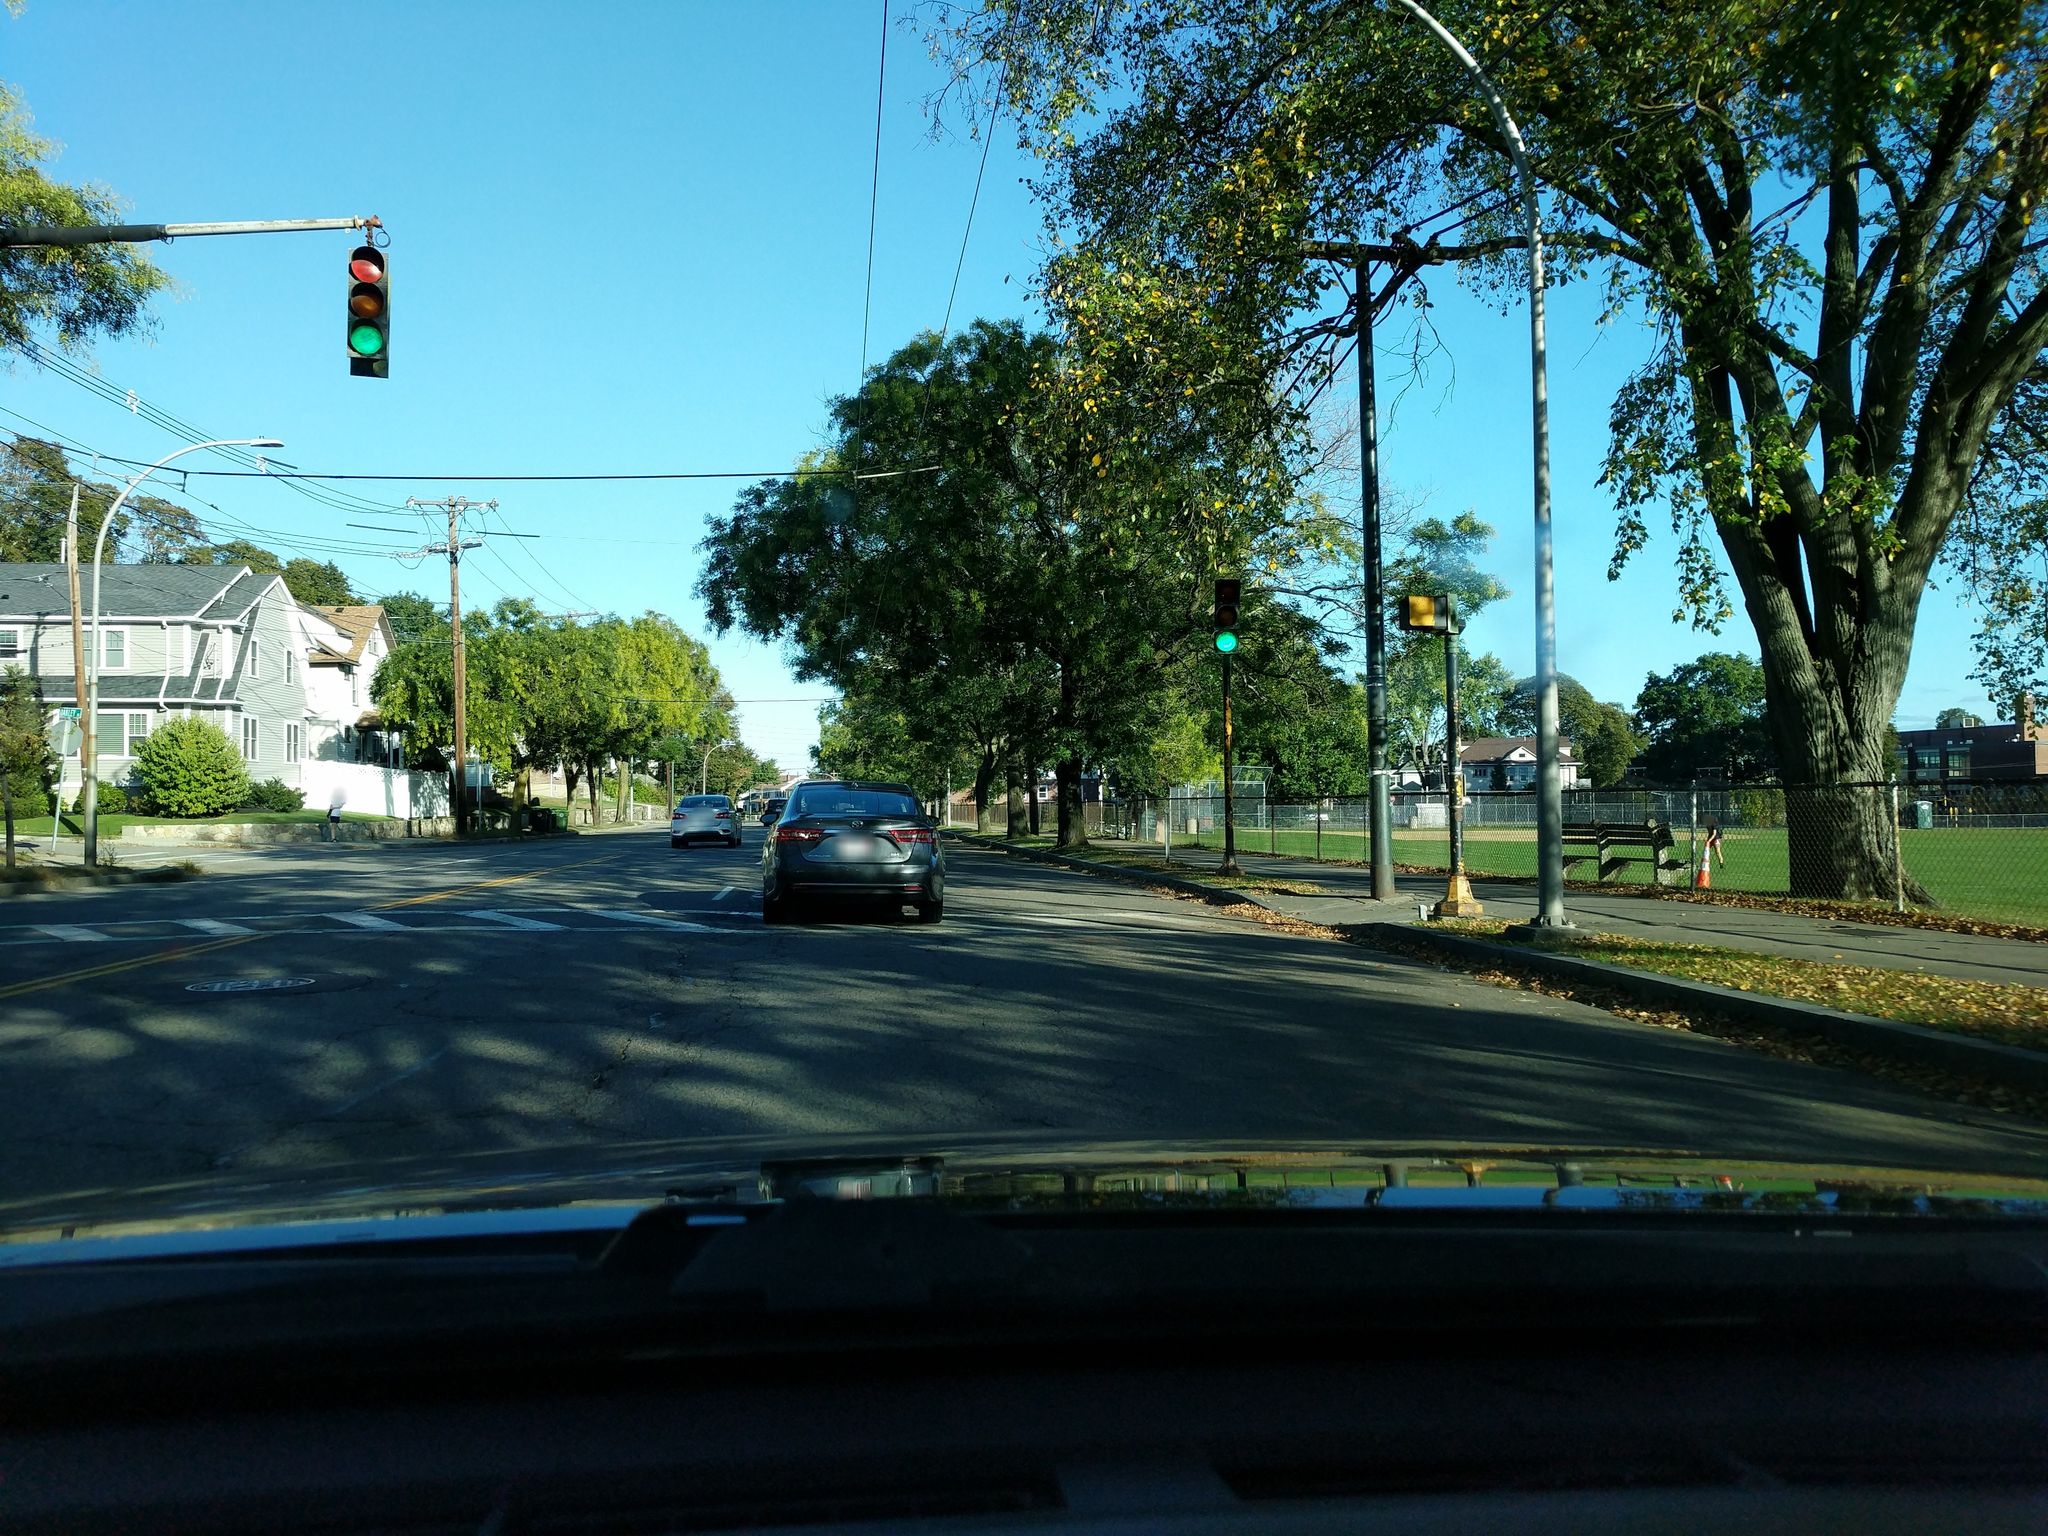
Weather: clear
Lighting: day
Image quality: good
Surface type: driving surface
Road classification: secondary
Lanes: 2
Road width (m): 22.3
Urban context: urban centre
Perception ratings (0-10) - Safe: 6.03, Lively: 7.91, Beautiful: 8.85, Boring: 2.1, Depressing: 3.01, Wealthy: 5.09